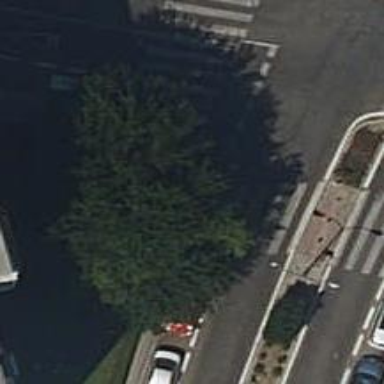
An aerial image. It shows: Bollard.